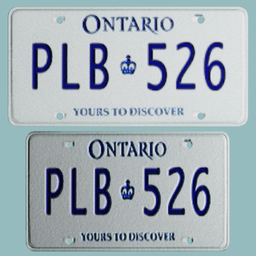
Label: mechanical